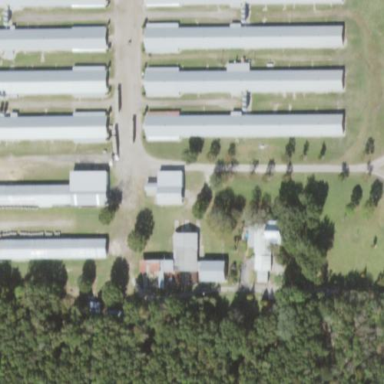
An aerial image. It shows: Poultry farmyard is depicted in the image.